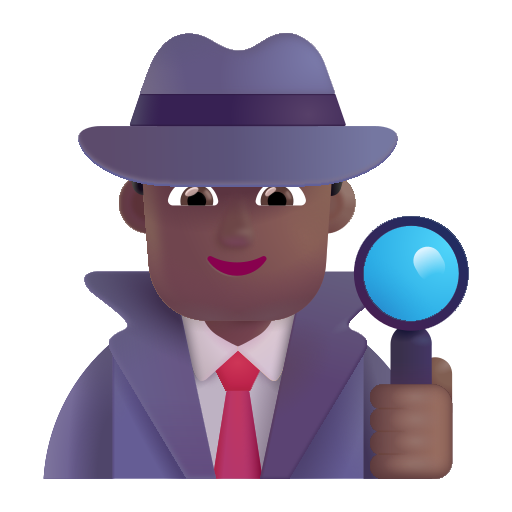
man detective color  dark